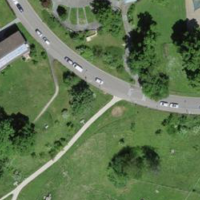
EUNIS habitat code: 53
Species observed at this site:
Certhia brachydactyla
Corvus corone
Cyanistes caeruleus
Streptopelia decaocto
Dendrocopos major
Medicago sativa
Passer domesticus
Trifolium repens
Sylvia atricapilla
Carduelis carduelis
Tachymarptis melba
Phylloscopus collybita
Parus major
Bellis perennis
Pica pica
Cornus sanguinea
Ficedula hypoleuca